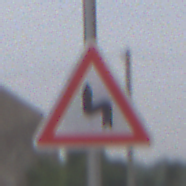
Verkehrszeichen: DoppelkurveZunaechstLinks
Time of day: Midday
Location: Outdoor (Suburban)
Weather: Overcast
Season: NotSpecified
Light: Natural